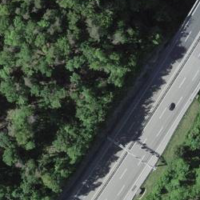
EUNIS habitat code: 57
Species observed at this site:
Discus rotundatus
Vitrea crystallina
Aegopinella nitens
Orcula dolium
Vitrea subrimata
Macularia sylvatica
Trochulus hispidus
Trochulus villosus
Isognomostoma isognomostomos
Clausilia rugosa
Cochlostoma septemspirale
Abida secale
Cochlicopa lubrica
Helicodonta obvoluta
Oxychilus navarricus
Ena montana